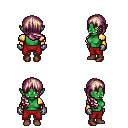
a pixel art fantasy rpg character, female body template, orc, green skin, gold arm armor, red pants, white blonde right-swept hairstyle, metal gloves, brown shoes, four views (front, back, left, right), 2x2 character sprite sheet, small pixel art, hard edges, no anti-aliasing